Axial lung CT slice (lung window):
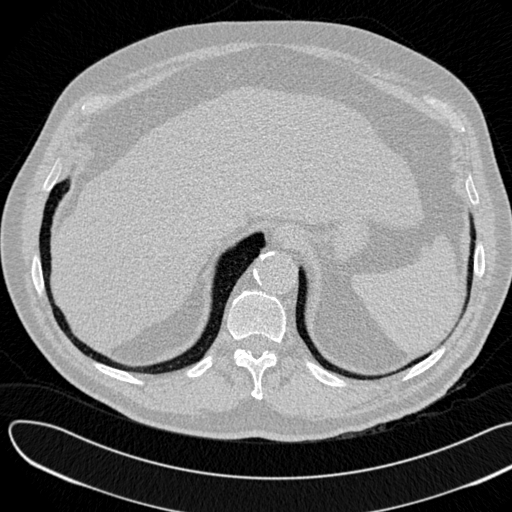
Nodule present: no